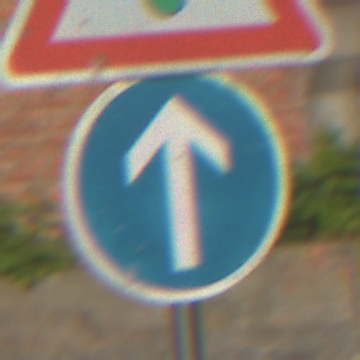
Verkehrszeichen: VorgeschriebeneFahrtrichtungGeradeaus
Zusatzzeichen oben: Lichtzeichenanlage
Umgebung: Outdoor, Suburban
Tageszeit: MorningAfternoon
Wetter: PartlyCloudy
Licht: Natural
Jahreszeit: NotSpecified
Kontrast: HighContrast